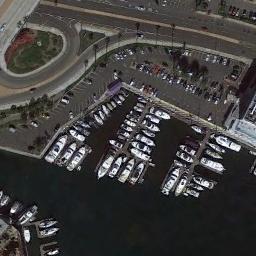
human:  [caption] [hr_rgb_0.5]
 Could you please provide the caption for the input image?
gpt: Neatly parked on the sea next to the parking lot and the harbor on the road .

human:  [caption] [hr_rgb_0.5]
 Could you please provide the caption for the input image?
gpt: There are many ships in the harbor .

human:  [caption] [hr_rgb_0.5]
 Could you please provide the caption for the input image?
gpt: The harbor with lots of neatly docked boats is surrounded by a parking lot and the color of the waters is dark green .

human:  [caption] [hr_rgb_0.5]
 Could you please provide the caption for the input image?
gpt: There are few docking stations in the harbor .

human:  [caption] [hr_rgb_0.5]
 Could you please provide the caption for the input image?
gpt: There are many ships and a parking lot at the harbor .